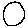
Label: circle